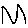
Label: zigzag